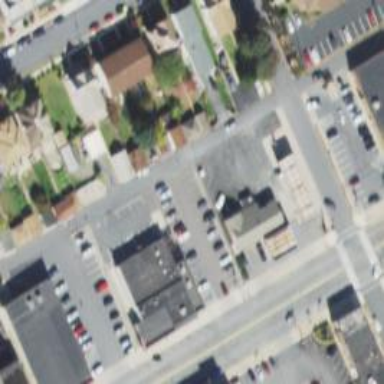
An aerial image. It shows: Convenience shop.